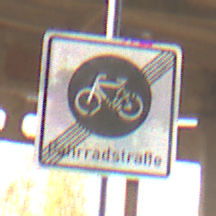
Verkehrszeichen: EndeFahrradstrasse
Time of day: SunriseSunset
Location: Roofed (Suburban)
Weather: Clear
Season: NotSpecified
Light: Natural